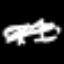
Label: squiggle